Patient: sex F, age 36
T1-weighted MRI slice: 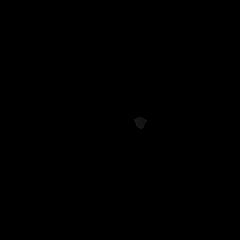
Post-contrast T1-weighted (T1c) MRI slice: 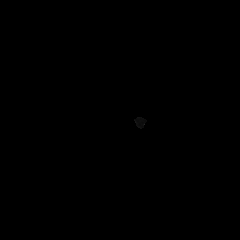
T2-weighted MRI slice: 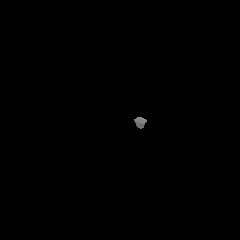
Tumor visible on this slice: no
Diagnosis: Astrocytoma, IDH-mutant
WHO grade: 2